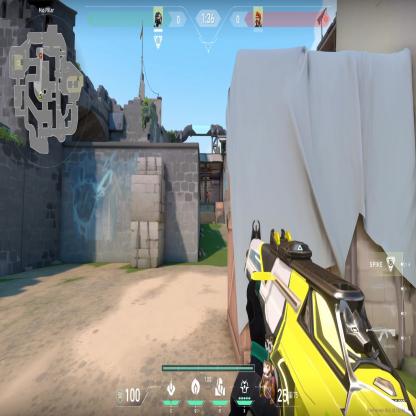
Label: enemy